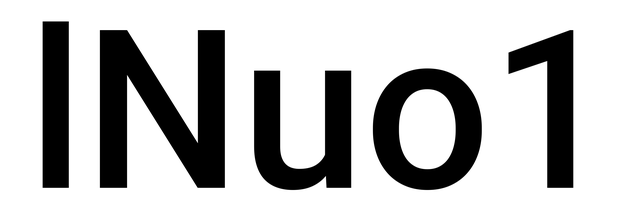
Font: Roboto_Medium